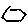
Label: hexagon